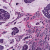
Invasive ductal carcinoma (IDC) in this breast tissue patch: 0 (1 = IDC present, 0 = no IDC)